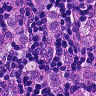
Metastatic tissue present: yes